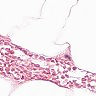
Metastatic tissue present: no